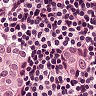
Metastatic tissue present: yes